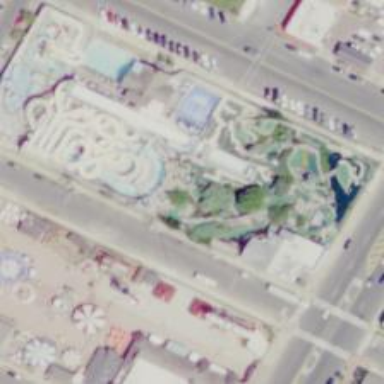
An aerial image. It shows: Water slide attraction.